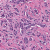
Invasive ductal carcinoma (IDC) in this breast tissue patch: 1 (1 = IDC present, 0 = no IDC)